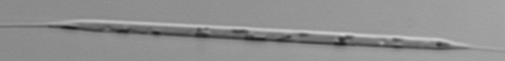
Label: Rhizosolenia